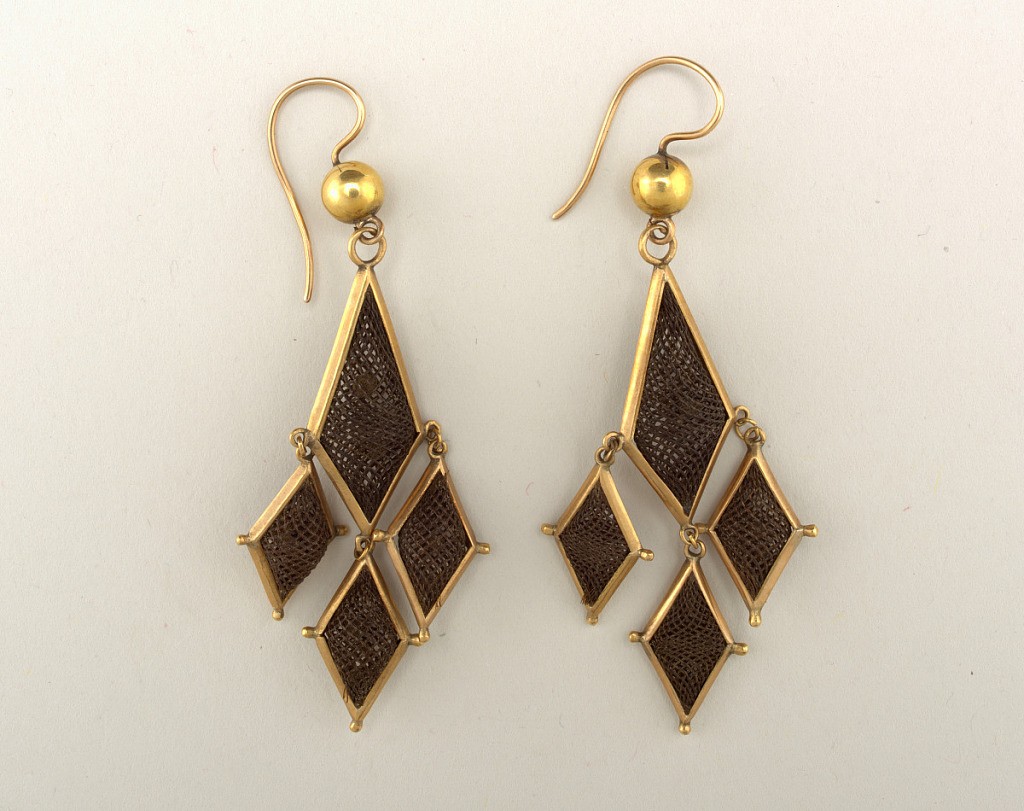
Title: Earrings
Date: ca. 1860–80
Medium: Hair (human), gold
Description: Both (a) and (b) with gold ''S'' hooks, with gold sphere, from which hangs large double-sided lozenge-shaped panel of woven hair within a plain gold frame. Form sides and lower angle of lozenge hang three smaller similar lozenges with small knops at three angles.